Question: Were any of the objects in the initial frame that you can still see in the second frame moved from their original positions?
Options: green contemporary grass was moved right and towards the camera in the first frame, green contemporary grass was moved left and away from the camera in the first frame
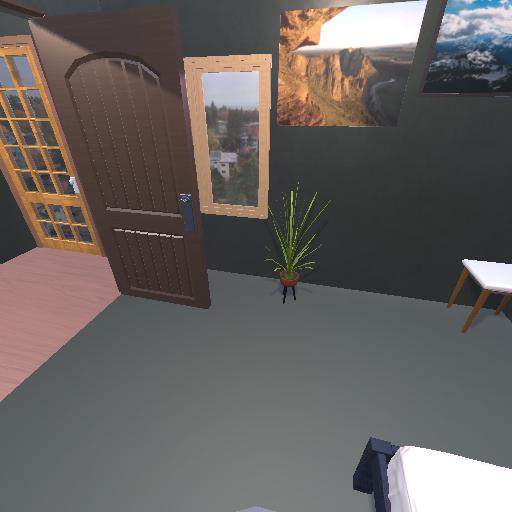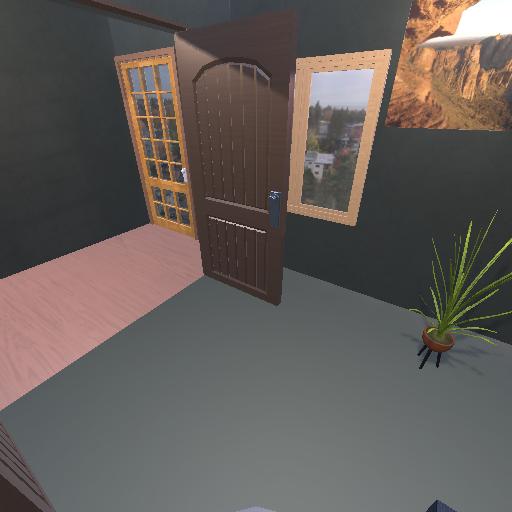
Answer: green contemporary grass was moved right and towards the camera in the first frame